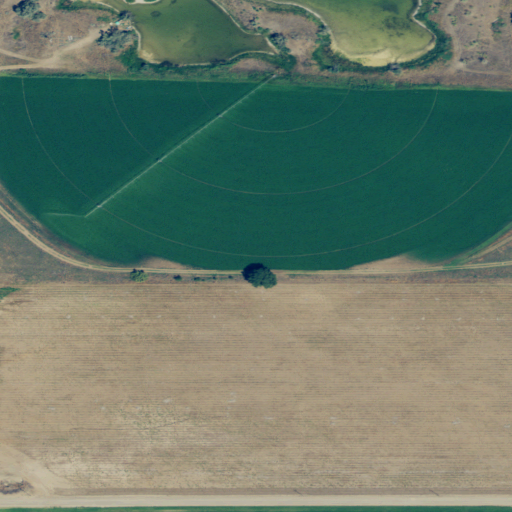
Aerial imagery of plain(s) in Oregon named Porters Flat containing cultivated crops, open water, open development, and low intensity development